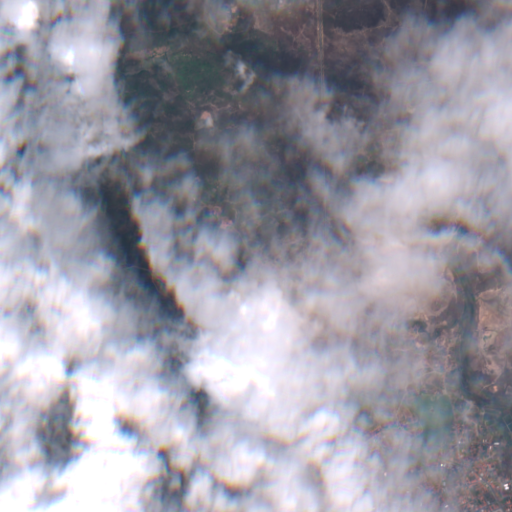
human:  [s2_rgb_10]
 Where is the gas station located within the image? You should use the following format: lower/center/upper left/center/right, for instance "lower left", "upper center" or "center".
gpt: The gas station is located in the lower right of the image.
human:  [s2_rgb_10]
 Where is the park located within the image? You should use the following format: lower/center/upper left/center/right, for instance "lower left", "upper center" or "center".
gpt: The park is located in the lower right of the image.
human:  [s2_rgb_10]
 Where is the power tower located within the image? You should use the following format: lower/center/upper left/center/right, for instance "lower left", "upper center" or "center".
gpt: The power tower is located in the lower left of the image.
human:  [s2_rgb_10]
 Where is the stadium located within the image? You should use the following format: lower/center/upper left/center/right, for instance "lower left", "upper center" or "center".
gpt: The stadium is located in the lower right of the image.
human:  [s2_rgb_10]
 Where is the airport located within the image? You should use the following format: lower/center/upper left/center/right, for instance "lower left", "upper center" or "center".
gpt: There is no airport in the image.